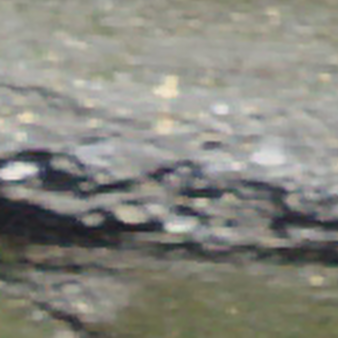
Label: other